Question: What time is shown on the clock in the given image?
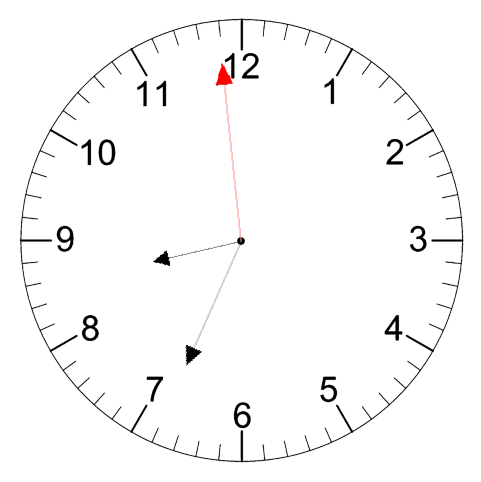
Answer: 08:33:59